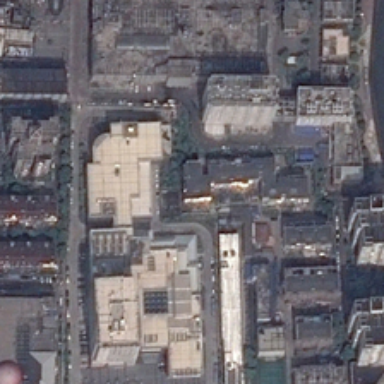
A commercial area has many buildings and green trees .